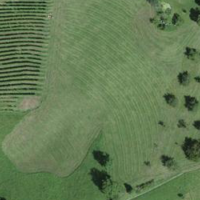
EUNIS habitat code: 43
Species observed at this site:
Hippocrepis emerus
Amelanchier ovalis